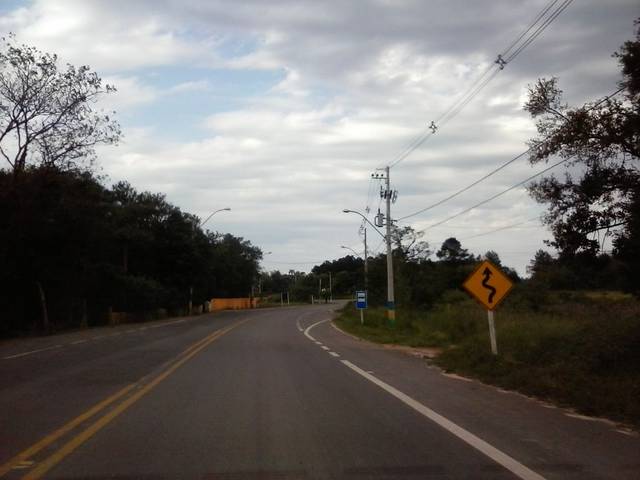
Region: Brazil
Coordinates: -30.12, -51.024